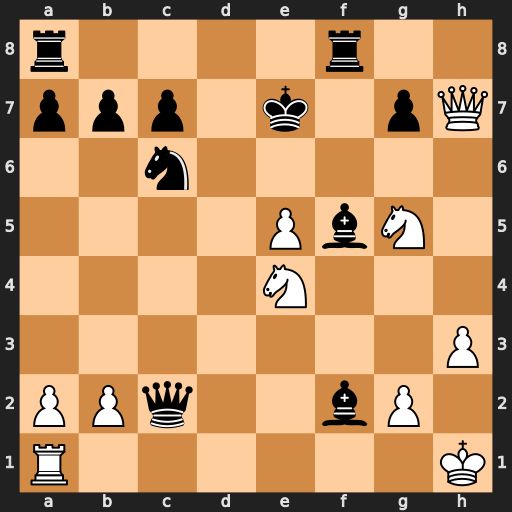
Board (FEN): r4r2/ppp1k1pQ/2n5/4PbN1/4N3/7P/PPq2bP1/R6K
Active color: w
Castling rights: -
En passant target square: -
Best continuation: Qxg7+ Ke8 Nf6+ Rxf6 exf6